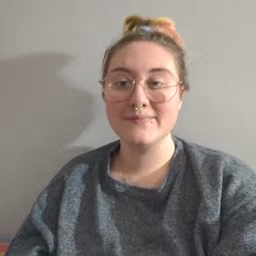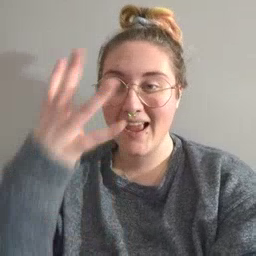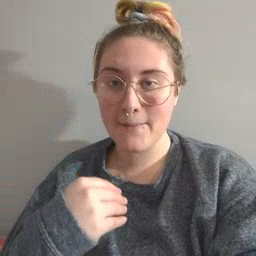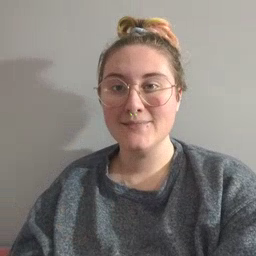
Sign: nap